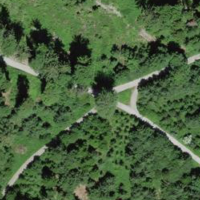
EUNIS habitat code: 41
Species observed at this site:
Angelica sylvestris